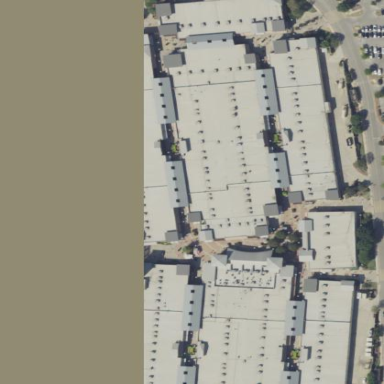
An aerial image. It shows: Mall building.